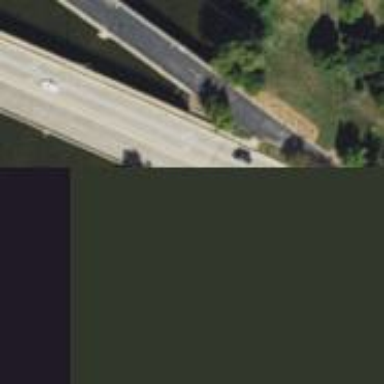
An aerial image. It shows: Primary highway with bridge.